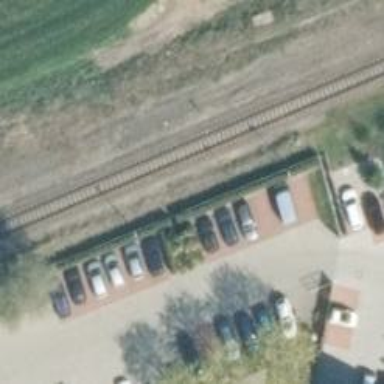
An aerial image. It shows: Solitary milestone along the railway.